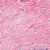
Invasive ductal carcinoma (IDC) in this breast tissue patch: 0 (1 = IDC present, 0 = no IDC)